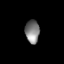
Tissue: lung
Cell type: Endothelial cells
Senescence score: 0.5453
Nuclear area (px): 323
Mean DAPI intensity: 127.777